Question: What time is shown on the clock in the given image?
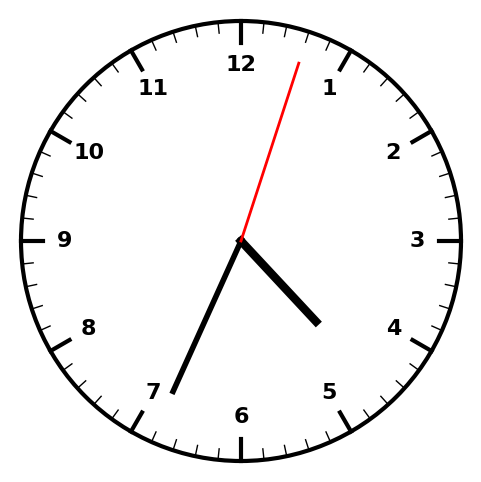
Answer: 04:34:03